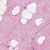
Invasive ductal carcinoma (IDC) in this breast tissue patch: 0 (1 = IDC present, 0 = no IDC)